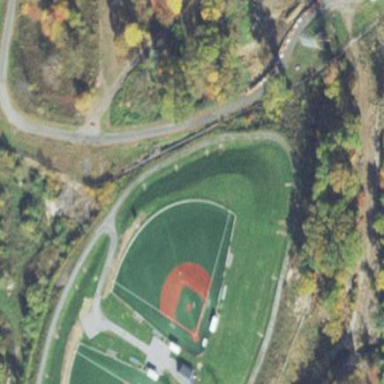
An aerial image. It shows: Baseball pitch for leisure land activities.